Question: I'm not using a navigation controller so I'm just getting a plain rounded rect. I want to get the arrow-esque back button instead, is that possible?

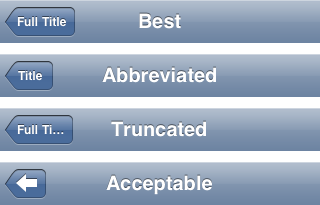
Answer: From your comments, you would like to use a navigation controller but don't have room for the navigation bar on your root view controller.
'''
self.navigationController.navigationBarHidden
'''
Will hide or show the navigation bar within a view controller. That should make your life simpler.